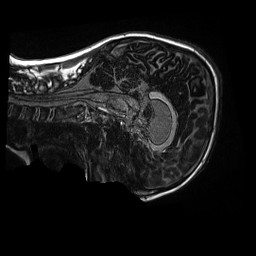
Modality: MP2RAGE
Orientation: sagittal
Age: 11
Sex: male
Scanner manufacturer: siemens
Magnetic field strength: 3 T
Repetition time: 4 s
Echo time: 0.00303 s